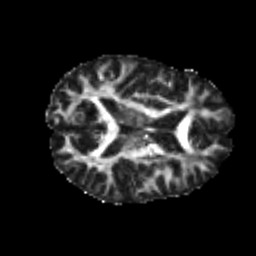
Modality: FA
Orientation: axial
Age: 20
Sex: female
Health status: healthy
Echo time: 0.074 s